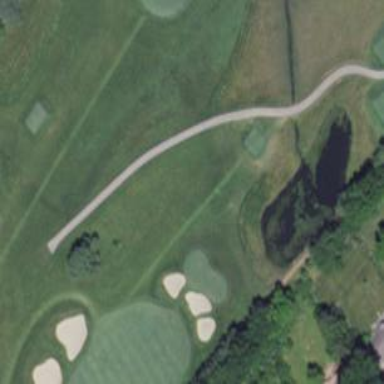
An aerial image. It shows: Golf cartpath that is also road path.